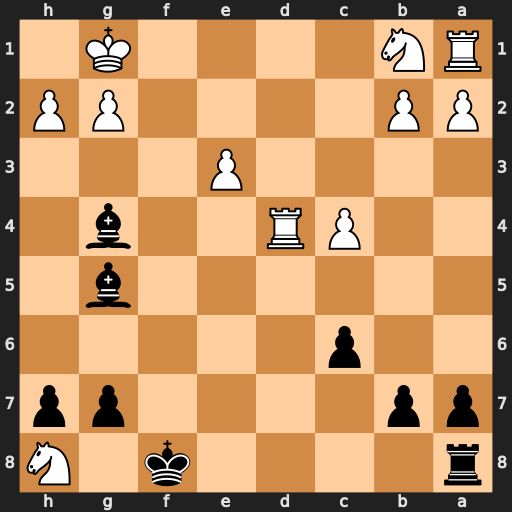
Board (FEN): r4k1N/pp4pp/2p5/6b1/2PR2b1/4P3/PP4PP/RN4K1
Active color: b
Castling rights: -
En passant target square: -
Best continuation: Bxe3+ Kh1 Bxd4